Interaction volume radius: 5 \u00c5
Interaction volume height: 10 \u00c5
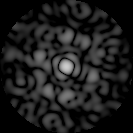
Disorder parameter: 0.8915